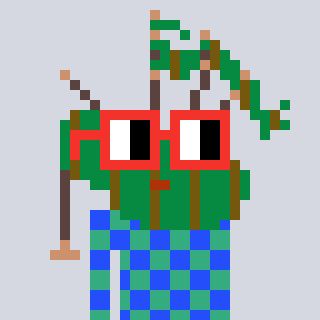
a pixel art character with square red glasses, a bagpipe-shaped head and a teal-colored body on a cool background